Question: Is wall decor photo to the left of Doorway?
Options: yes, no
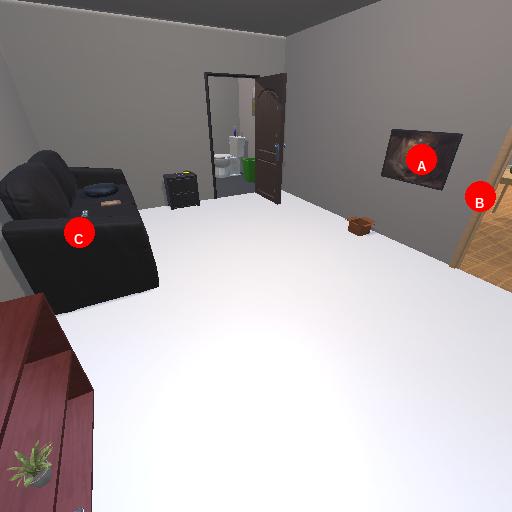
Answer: yes